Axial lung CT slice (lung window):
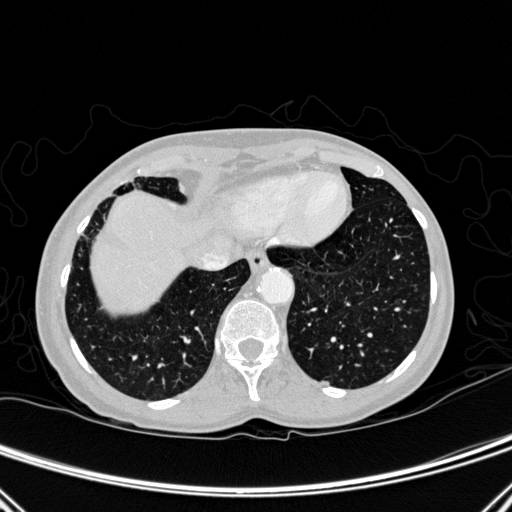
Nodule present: no